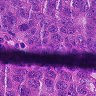
Metastatic tissue present: yes